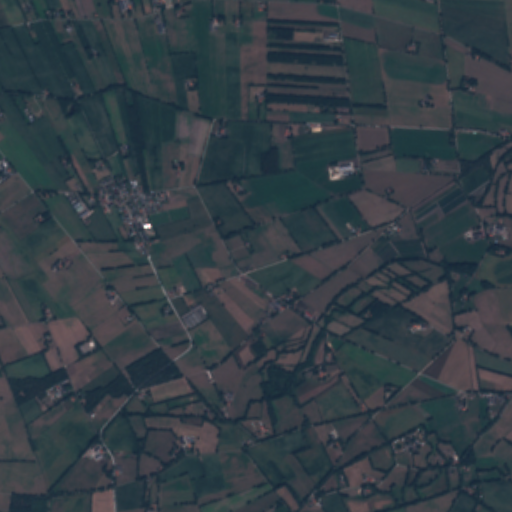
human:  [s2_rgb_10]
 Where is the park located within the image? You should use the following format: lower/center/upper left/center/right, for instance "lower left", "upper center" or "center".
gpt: The park is located in the center left of the image.
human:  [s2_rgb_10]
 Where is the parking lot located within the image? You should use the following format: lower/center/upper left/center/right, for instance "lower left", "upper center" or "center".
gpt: The parking lot is located in the upper left of the image.
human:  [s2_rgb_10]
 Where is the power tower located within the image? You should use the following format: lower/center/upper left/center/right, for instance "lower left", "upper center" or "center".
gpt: There is no power tower in the image.